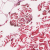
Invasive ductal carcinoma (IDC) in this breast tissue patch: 0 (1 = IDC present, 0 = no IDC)